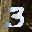
Label: 3